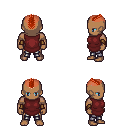
a pixel art fantasy rpg character, male body template, human, dark skin, maroon tunic, metal pants, red short mohawk hairstyle, leather bracers, four views (front, back, left, right), 2x2 character sprite sheet, small pixel art, hard edges, no anti-aliasing